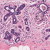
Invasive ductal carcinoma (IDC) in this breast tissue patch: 0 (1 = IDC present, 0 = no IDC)